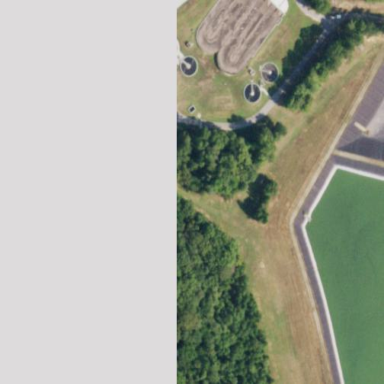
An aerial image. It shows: Wastewater plant.